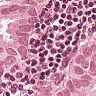
Metastatic tissue present: yes